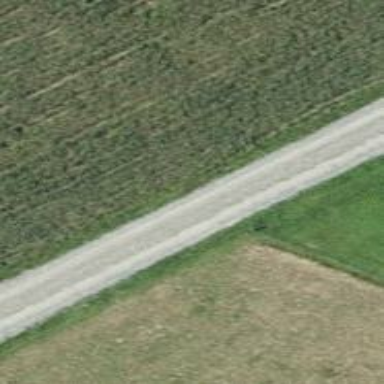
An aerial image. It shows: Well-maintained track road of grade 1.